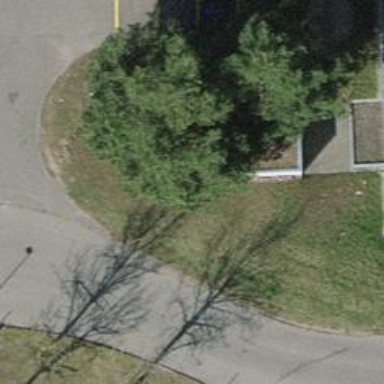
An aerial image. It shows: Urban tree adding natural touch to the cityscape.